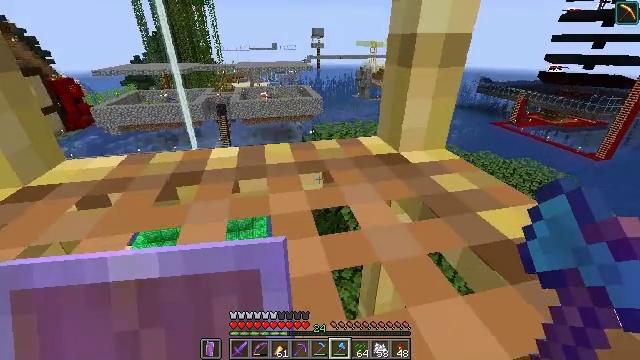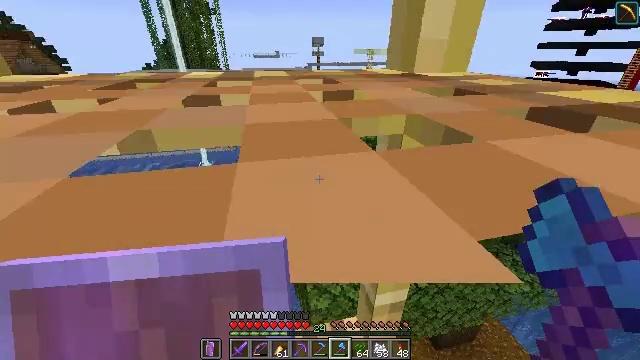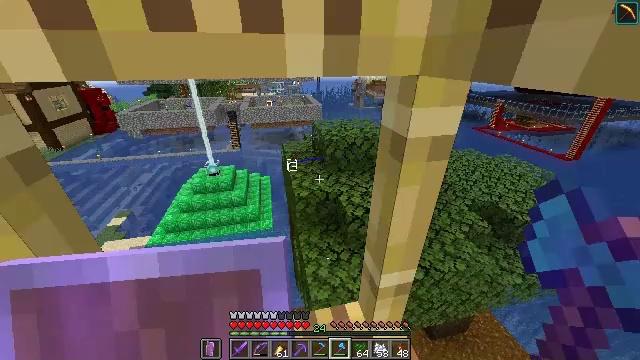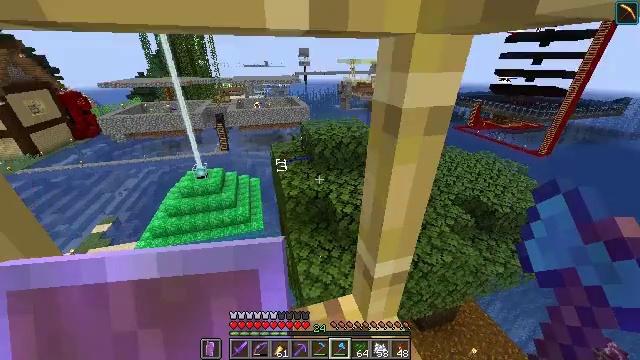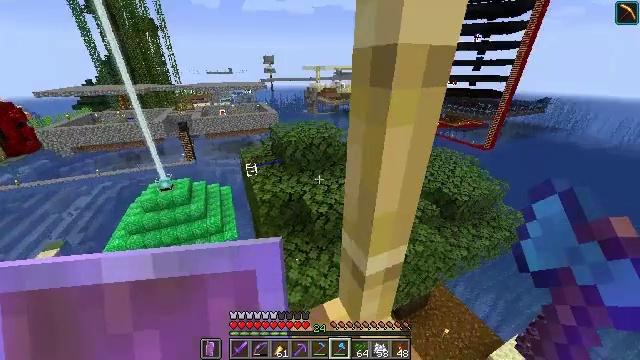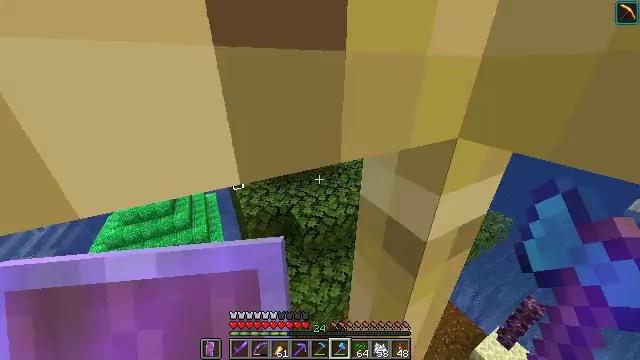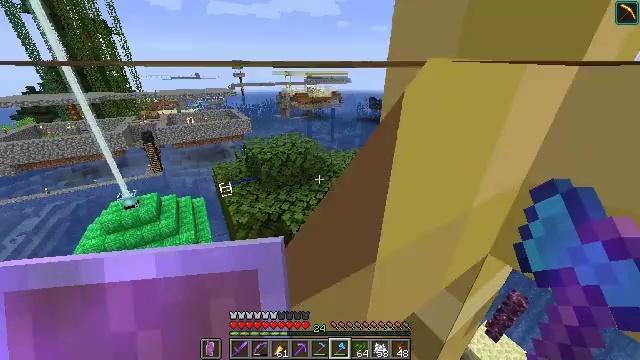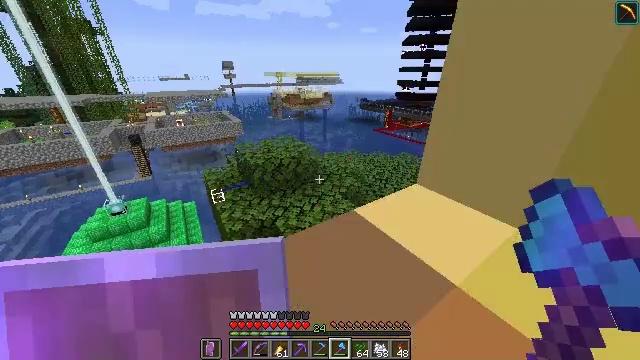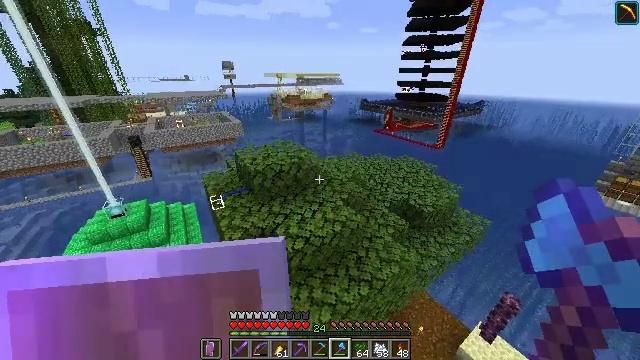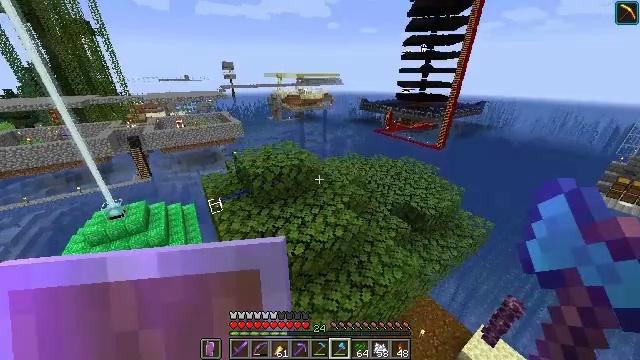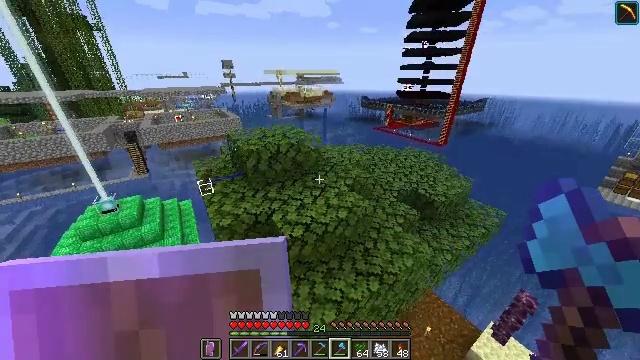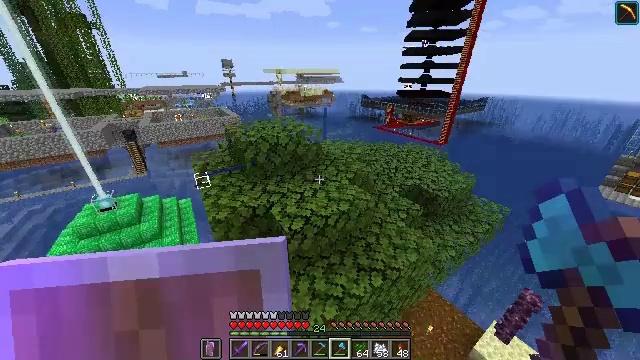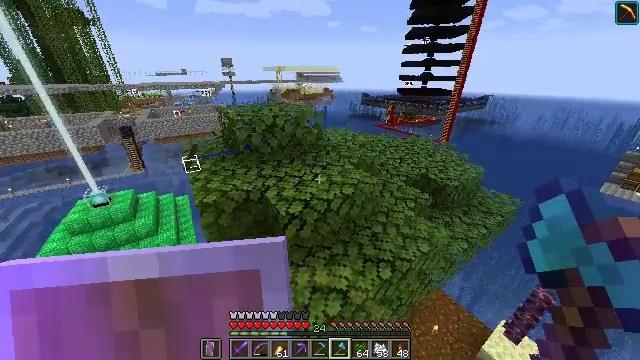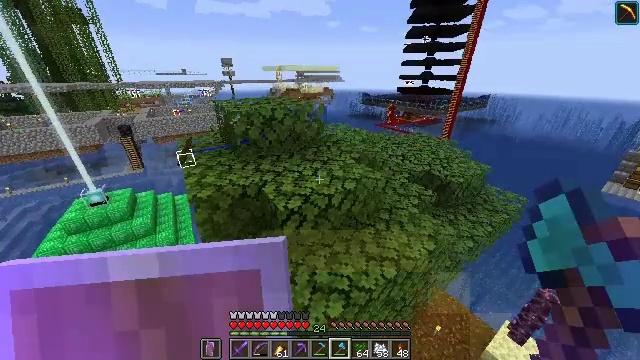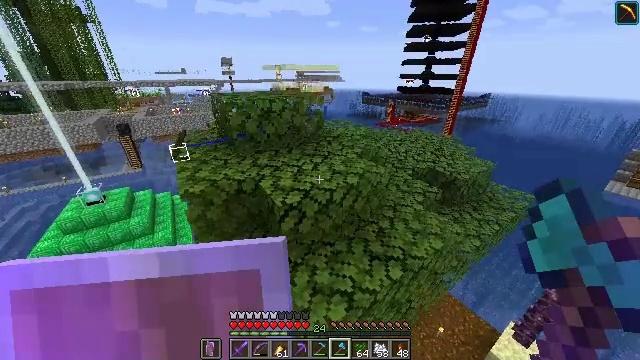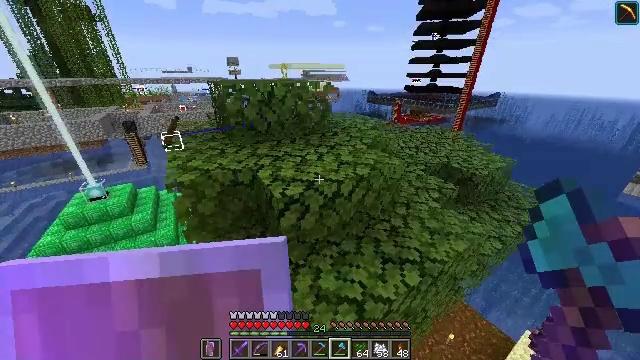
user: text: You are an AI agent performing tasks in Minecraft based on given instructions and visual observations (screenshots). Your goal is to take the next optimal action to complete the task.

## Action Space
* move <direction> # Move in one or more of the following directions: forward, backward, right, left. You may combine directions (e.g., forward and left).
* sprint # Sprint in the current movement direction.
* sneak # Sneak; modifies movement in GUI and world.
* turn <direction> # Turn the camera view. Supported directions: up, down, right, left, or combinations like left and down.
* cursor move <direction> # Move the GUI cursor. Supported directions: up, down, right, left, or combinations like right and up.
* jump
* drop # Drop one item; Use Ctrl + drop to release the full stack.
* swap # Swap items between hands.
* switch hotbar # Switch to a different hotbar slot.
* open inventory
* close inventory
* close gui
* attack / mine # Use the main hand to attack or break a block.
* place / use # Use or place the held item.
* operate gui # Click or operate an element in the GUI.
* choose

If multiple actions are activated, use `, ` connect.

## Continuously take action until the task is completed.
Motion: motion action
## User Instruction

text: Gather dark oak leaves from the canopy.
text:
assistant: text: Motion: move forward, sprint
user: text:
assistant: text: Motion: move forward, sprint
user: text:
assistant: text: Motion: move forward, sprint, turn right, jump
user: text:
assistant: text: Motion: move forward, sprint, turn right, jump
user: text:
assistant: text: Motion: move forward, sprint, turn right, jump
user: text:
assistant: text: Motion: move forward, sprint, turn right, jump
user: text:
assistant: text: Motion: move forward, sprint, turn right, jump
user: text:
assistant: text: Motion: move forward, sprint
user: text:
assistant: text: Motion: move forward, sprint, jump
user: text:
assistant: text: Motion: move forward, sprint, jump
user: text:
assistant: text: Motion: move forward, sprint, jump
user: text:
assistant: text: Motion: move forward, sprint
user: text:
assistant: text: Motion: move forward, sprint
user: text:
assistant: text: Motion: move forward, sprint, jump
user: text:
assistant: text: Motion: move forward, sprint, turn left, jump
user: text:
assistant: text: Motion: move forward, sprint, turn left, jump
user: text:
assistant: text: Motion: move forward, sprint, turn left, jump
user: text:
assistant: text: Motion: move forward, sprint, turn left, jump
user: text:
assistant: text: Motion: move forward, sprint, jump
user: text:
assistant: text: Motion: move forward, sprint, jump
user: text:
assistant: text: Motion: move forward, sprint, turn left, jump
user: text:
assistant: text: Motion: move forward, sprint, turn left
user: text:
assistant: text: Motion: move forward, turn left
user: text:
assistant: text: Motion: turn left
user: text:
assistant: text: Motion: turn left
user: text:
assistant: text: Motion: turn left
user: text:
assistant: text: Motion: turn left
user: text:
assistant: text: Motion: turn left
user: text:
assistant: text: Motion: no_op
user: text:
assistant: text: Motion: no_op